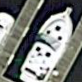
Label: Civil_yacht